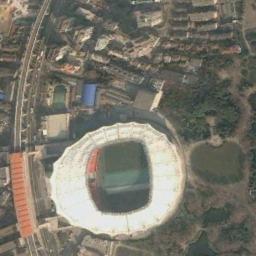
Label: stadium